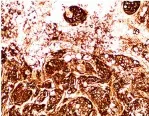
Histopathology and immunohistochemistry of the intracranial metastatic serous carcinoma. (H) CA-125 immunostain at 200 x magnification with strong cytoplasmic reactivity.
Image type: pathology (immunostaining)